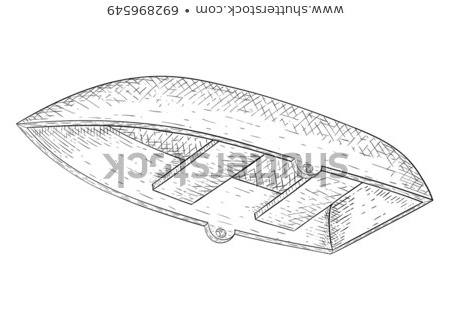
Label: lifeboat